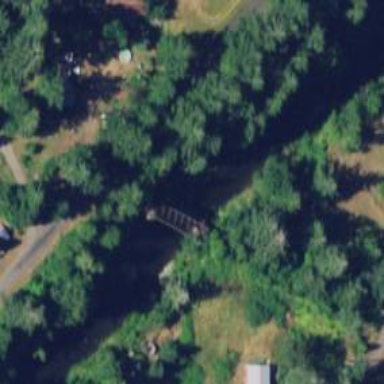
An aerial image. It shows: Abandoned railroad bridge.